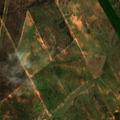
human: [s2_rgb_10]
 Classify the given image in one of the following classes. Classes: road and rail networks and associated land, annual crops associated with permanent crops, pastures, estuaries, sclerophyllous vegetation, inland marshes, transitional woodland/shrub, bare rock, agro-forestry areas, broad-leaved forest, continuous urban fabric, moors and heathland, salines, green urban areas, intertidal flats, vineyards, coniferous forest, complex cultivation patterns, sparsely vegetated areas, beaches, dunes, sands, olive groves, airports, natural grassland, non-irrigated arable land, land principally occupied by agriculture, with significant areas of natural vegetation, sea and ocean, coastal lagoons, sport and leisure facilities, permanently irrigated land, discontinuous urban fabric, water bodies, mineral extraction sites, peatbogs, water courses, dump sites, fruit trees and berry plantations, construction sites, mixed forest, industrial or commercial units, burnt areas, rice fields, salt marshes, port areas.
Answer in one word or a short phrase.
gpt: non-irrigated arable land, broad-leaved forest, transitional woodland/shrub